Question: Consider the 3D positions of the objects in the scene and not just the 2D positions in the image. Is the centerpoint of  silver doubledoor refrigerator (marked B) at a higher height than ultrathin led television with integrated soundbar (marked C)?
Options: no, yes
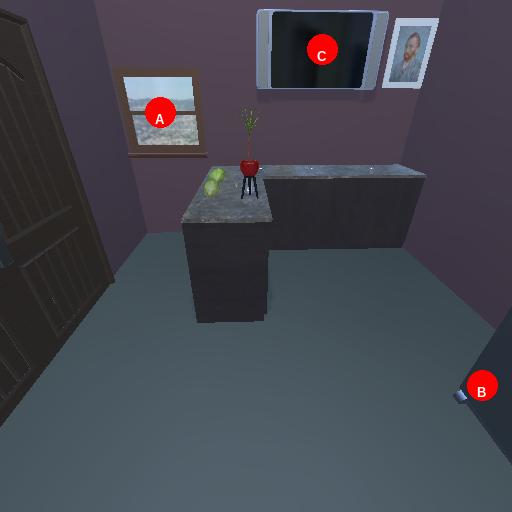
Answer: no